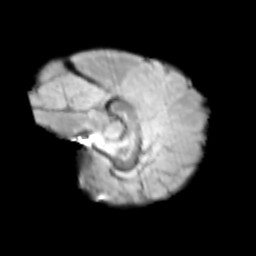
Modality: T2w
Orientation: sagittal
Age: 11
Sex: male
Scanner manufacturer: siemens
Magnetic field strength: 3 T
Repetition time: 3.8 s
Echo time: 0.07 s